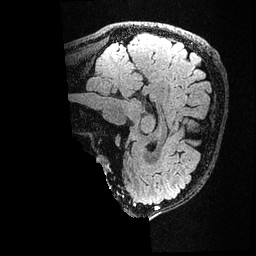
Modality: FLAIR
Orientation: sagittal
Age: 27
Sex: male
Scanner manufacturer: ge
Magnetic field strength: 3 T
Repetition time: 4.802 s
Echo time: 0.1163 s